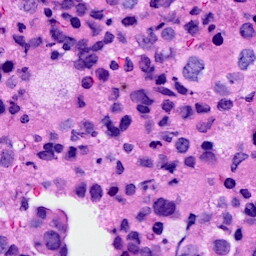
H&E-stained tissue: Breast